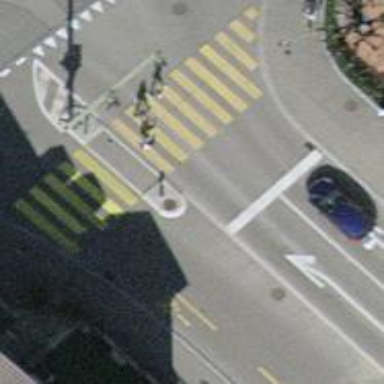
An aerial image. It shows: Crossing with traffic signals and zebra crossing island.